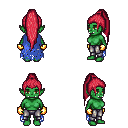
a pixel art fantasy rpg character, female body template, orc, green skin, blue tattered cape, metal pants, ruby red extra-long topknot hairstyle, gold gloves, four views (front, back, left, right), 2x2 character sprite sheet, small pixel art, hard edges, no anti-aliasing